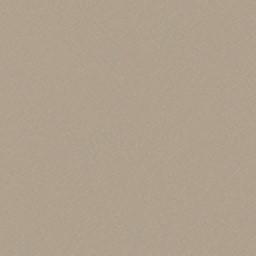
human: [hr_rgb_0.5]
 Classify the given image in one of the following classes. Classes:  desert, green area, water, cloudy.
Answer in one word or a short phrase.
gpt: desert